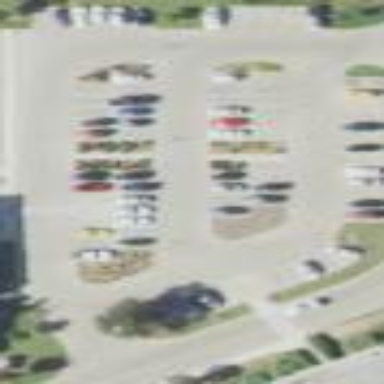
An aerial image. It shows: Parking area with surface.